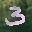
Label: 3